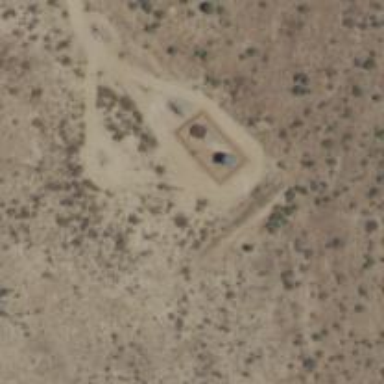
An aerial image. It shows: Storage tank that is man-made.